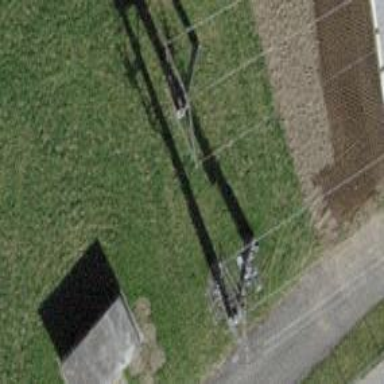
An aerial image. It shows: Power line with three cables.